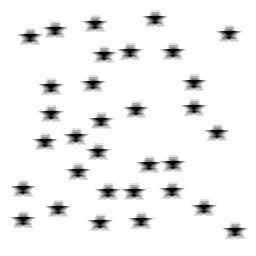
Squares: 0
Triangles: 0
Stars: 32
Total shapes: 32